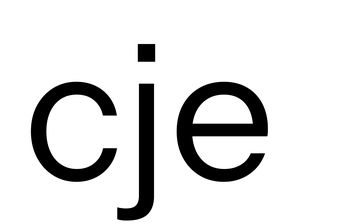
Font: InstrumentSans_Regular